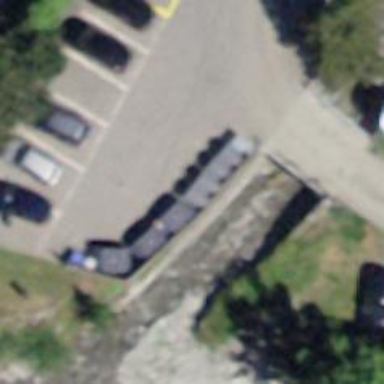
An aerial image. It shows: Recycling container for recycling.